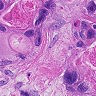
Metastatic tissue present: yes